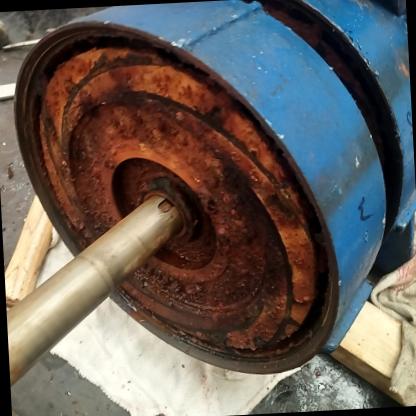
Klasa: inne